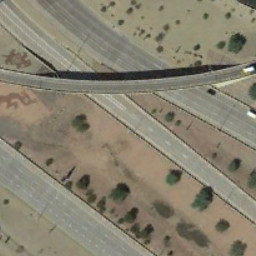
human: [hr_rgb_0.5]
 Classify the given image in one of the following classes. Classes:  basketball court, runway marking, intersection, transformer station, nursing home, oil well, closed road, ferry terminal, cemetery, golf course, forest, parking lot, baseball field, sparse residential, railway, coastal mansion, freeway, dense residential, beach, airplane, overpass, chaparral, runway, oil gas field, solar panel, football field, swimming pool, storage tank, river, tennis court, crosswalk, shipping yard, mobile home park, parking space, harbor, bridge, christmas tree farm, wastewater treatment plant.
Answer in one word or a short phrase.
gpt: overpass